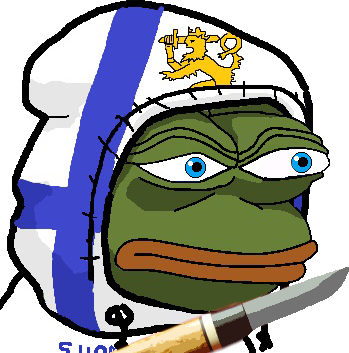
Label: 5_Pepe